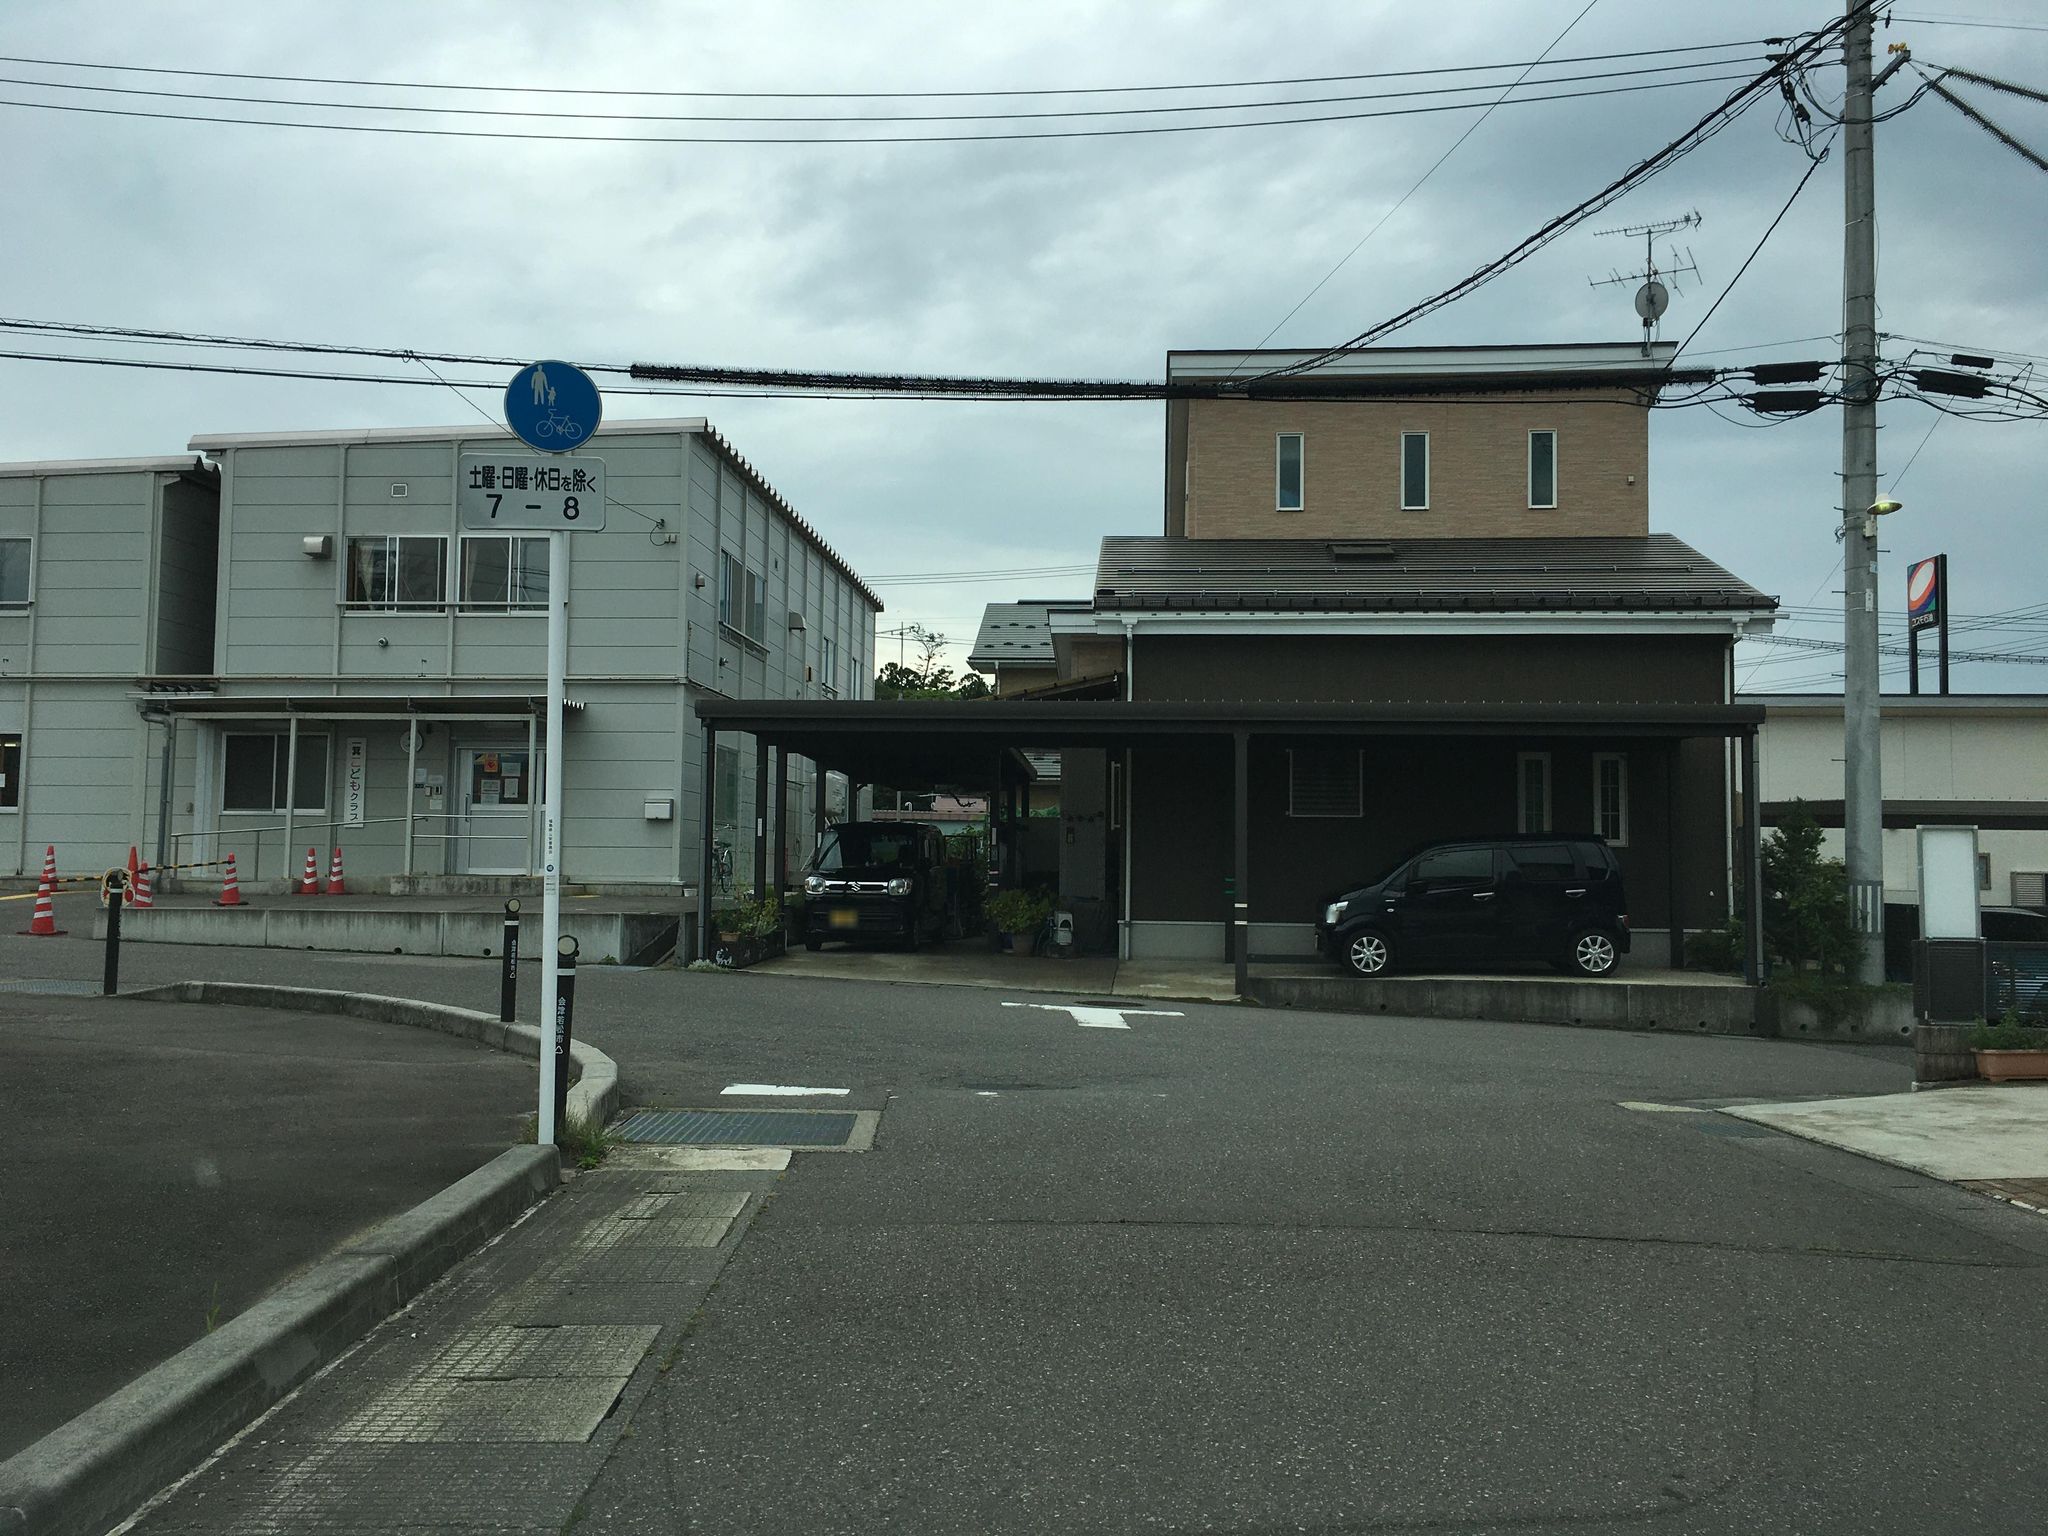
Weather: cloudy
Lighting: day
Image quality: good
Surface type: railway
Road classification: residential
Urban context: urban centre
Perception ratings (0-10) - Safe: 1.04, Lively: 6.24, Beautiful: 2.4, Boring: 5.75, Depressing: 6.03, Wealthy: 1.48